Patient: sex M, age 61
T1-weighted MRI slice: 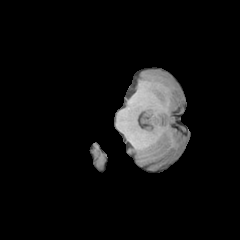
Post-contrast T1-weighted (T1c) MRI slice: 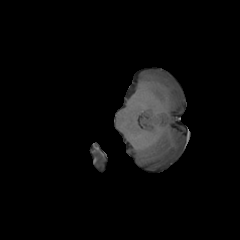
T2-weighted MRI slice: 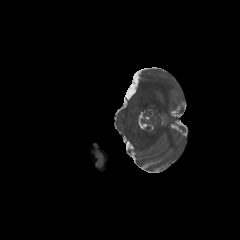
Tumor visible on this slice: no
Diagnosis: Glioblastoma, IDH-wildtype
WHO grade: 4